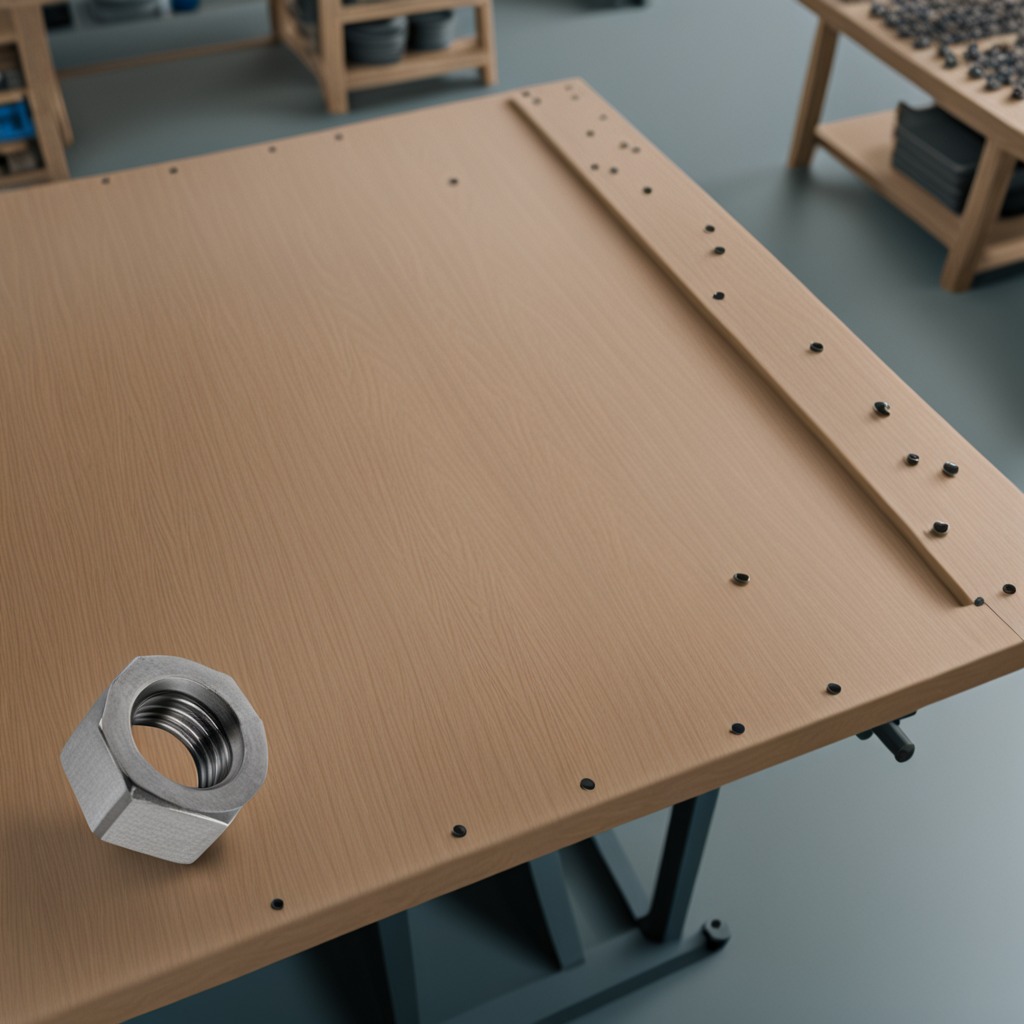
A metal nut is lying on a workbench inside a coastal fishing gear workshop.